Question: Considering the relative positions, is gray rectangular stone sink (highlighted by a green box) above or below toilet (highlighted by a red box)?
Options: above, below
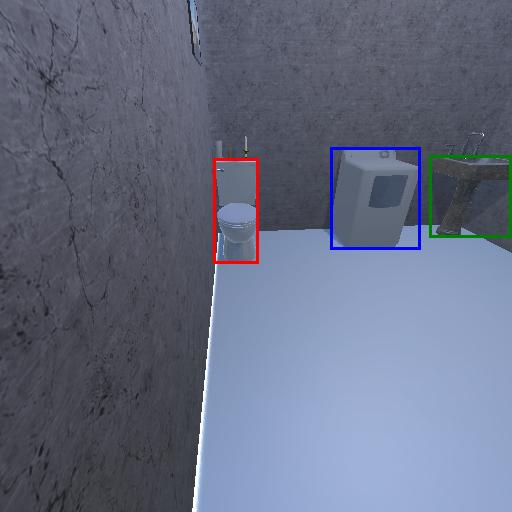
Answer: above